Interaction volume radius: 10 \u00c5
Interaction volume height: 25 \u00c5
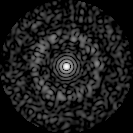
Disorder parameter: 0.8182